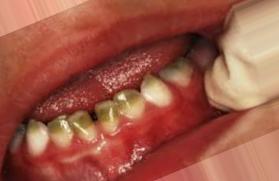
Condition: Tooth Discoloration